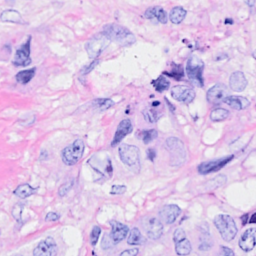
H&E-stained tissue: Breast